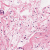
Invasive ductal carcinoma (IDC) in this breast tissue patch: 0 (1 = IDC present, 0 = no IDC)